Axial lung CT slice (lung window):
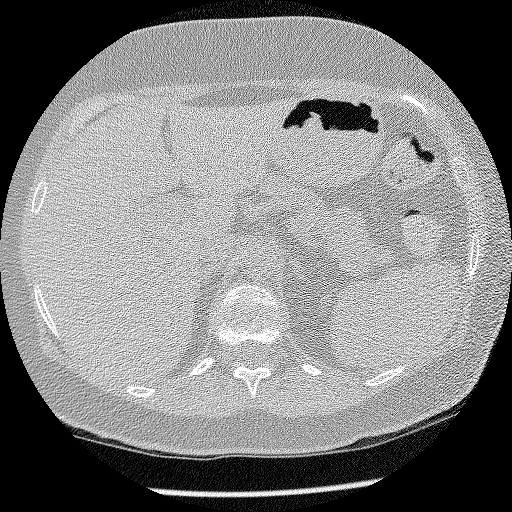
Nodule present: no